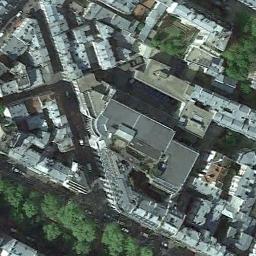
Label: commercial_area